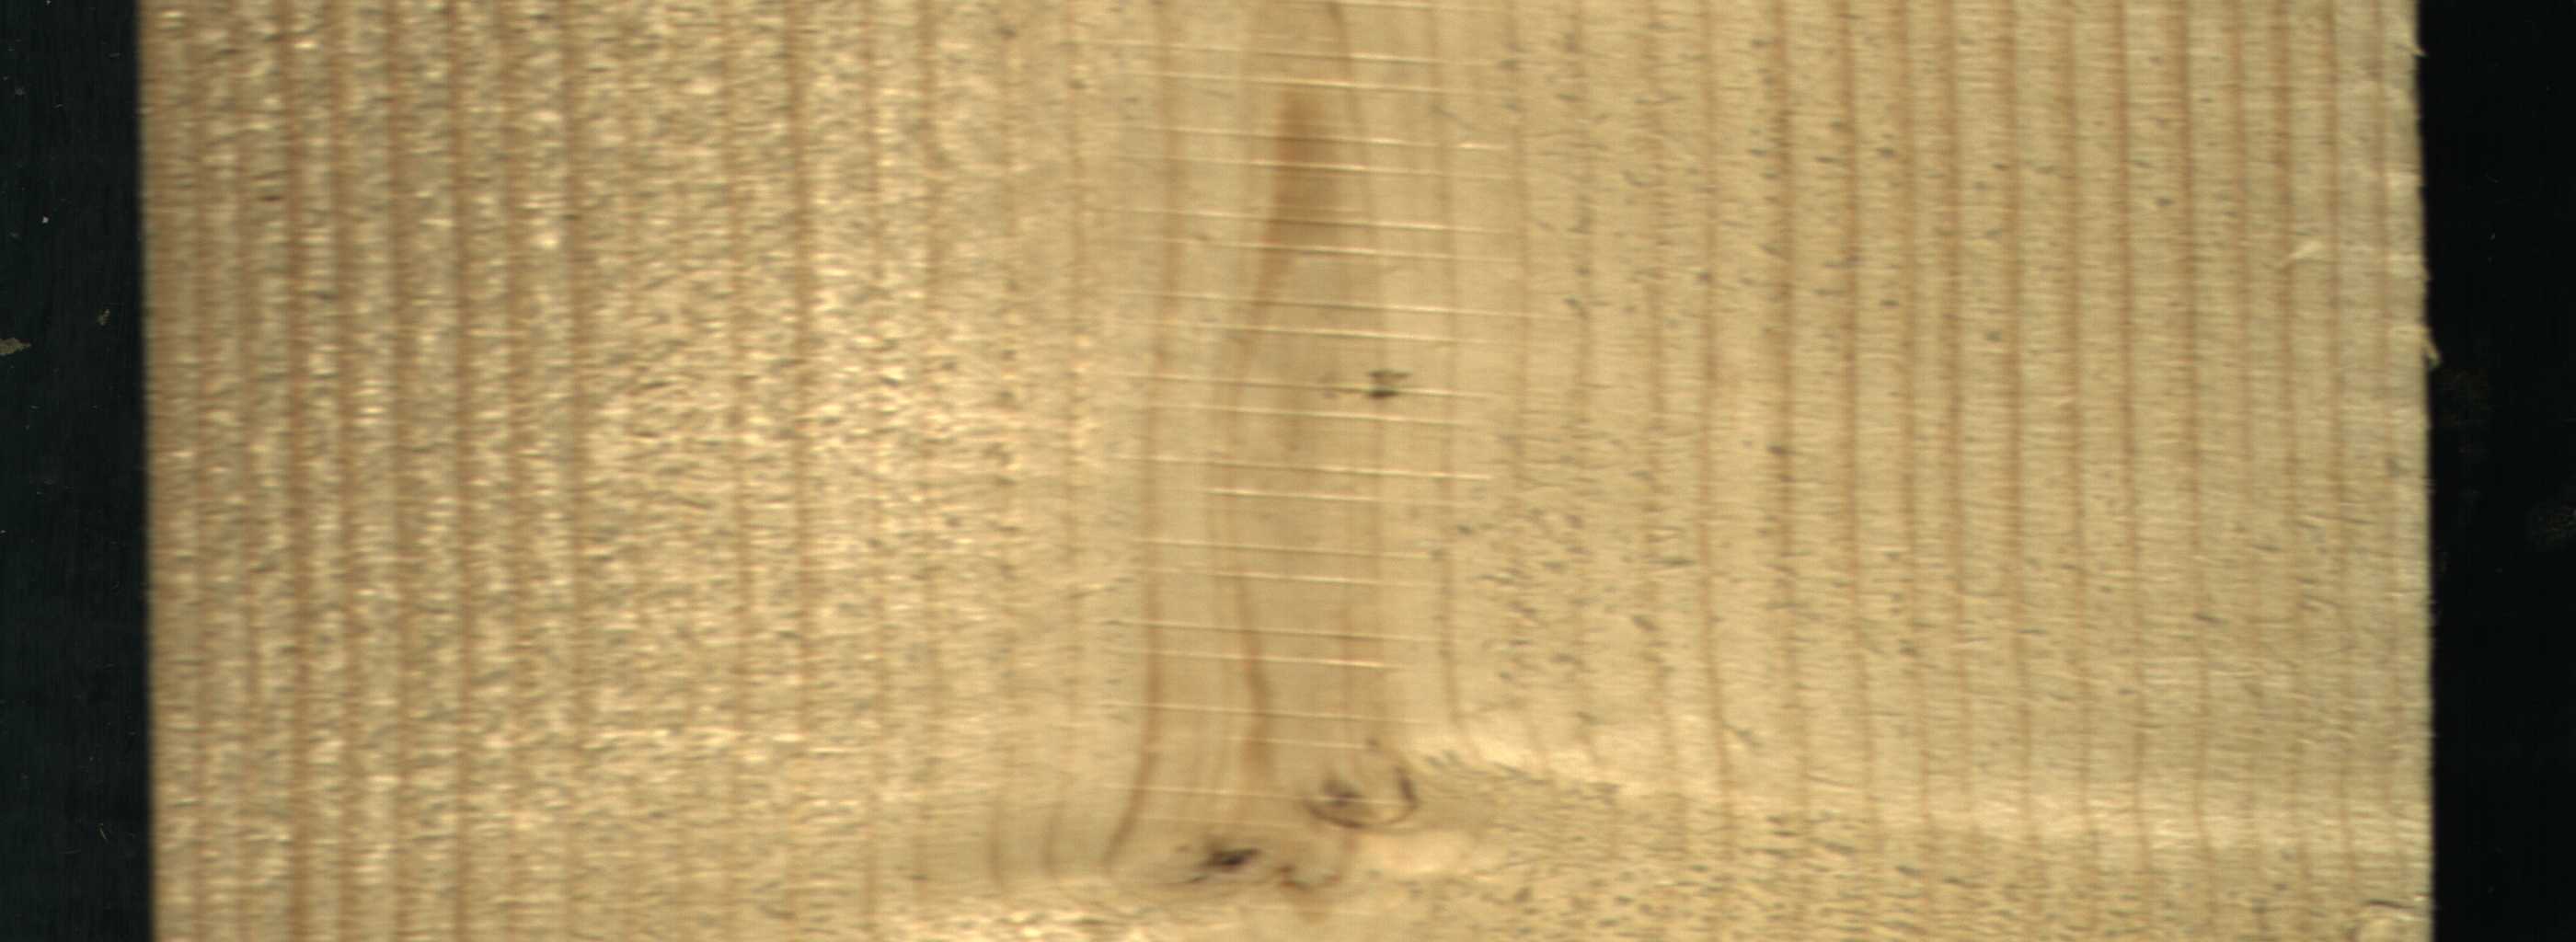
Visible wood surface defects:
Live_Knot